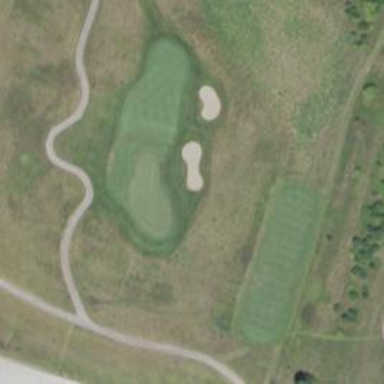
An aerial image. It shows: View of golf hole.